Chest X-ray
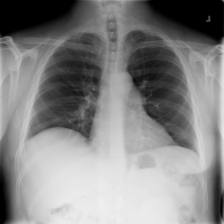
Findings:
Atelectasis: negative
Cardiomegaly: negative
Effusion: negative
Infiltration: negative
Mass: negative
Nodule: negative
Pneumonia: negative
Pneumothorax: negative
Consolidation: negative
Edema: negative
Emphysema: negative
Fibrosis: negative
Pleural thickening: negative
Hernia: negative